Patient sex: M
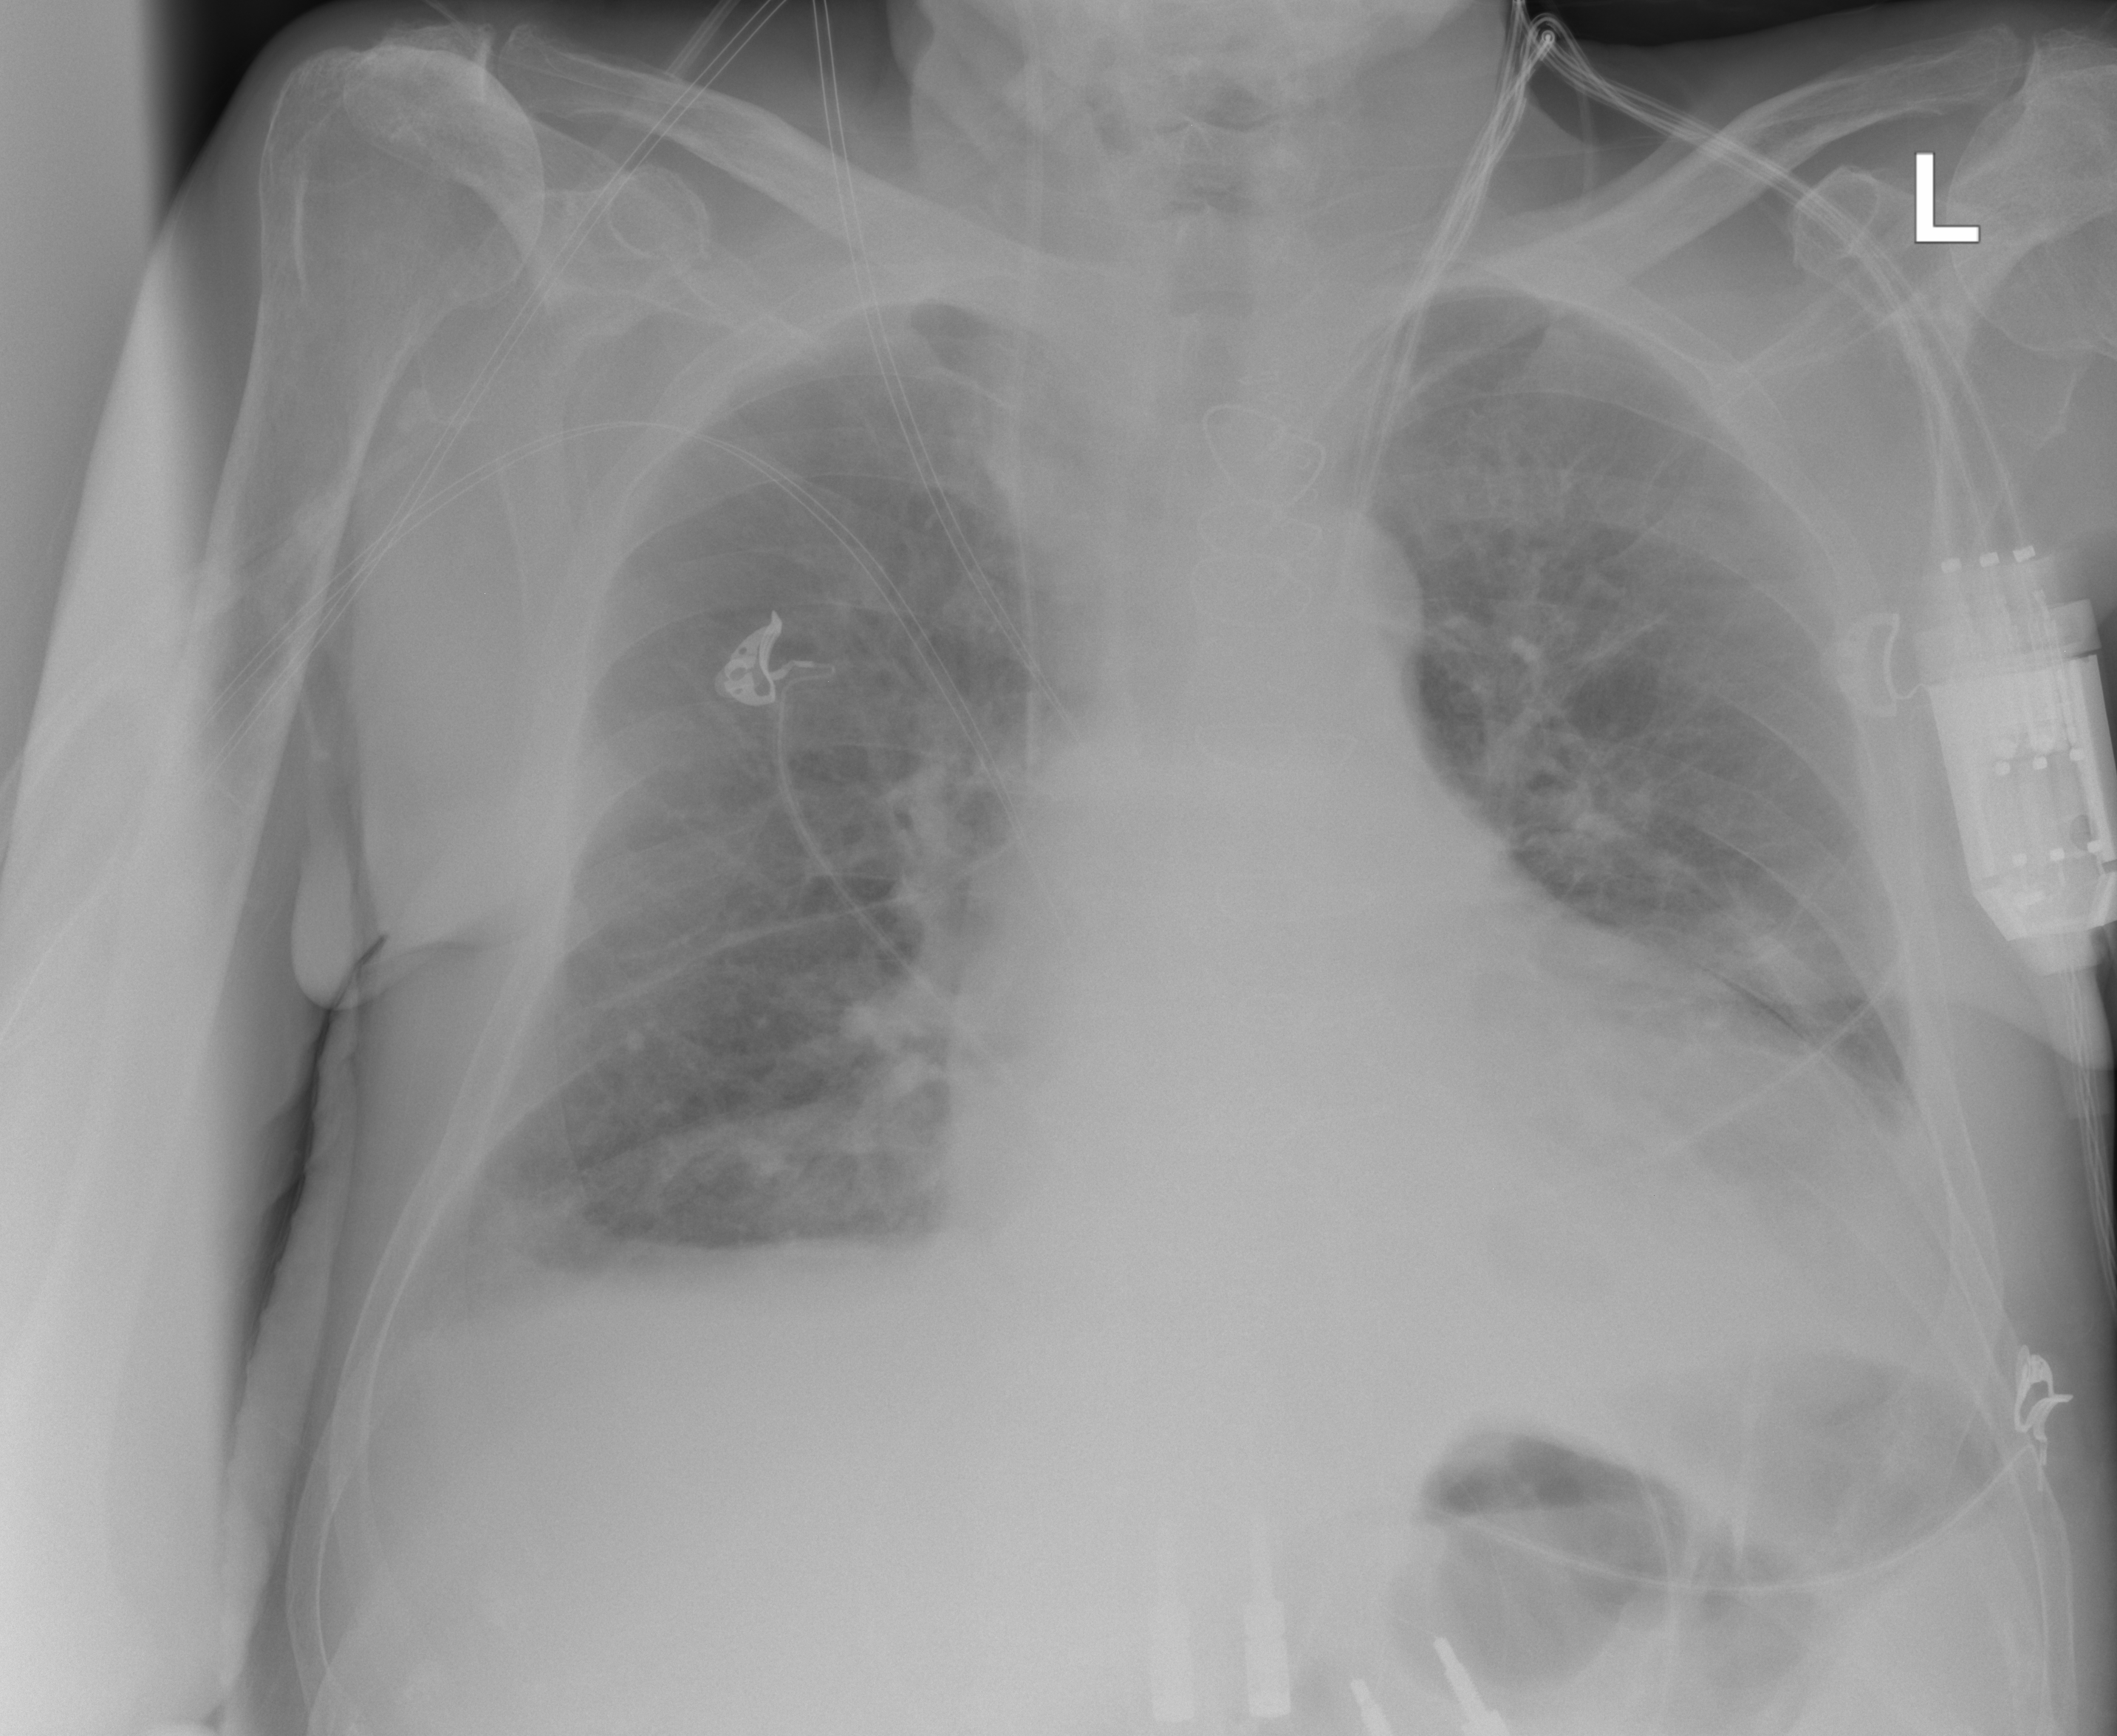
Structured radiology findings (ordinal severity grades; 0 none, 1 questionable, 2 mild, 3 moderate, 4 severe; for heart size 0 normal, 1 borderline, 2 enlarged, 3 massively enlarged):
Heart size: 2
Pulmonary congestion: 1
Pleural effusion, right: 0
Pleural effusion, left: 1
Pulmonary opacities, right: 0
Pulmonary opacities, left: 0
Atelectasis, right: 1
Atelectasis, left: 1